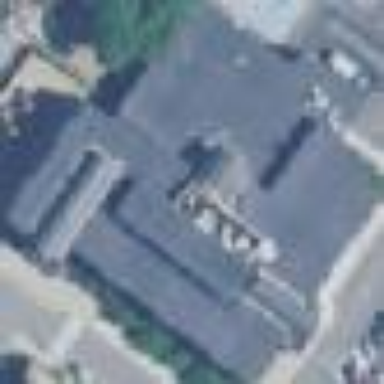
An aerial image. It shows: School building.